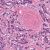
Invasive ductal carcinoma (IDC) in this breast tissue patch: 1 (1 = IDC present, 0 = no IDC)